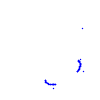
Particle: proton